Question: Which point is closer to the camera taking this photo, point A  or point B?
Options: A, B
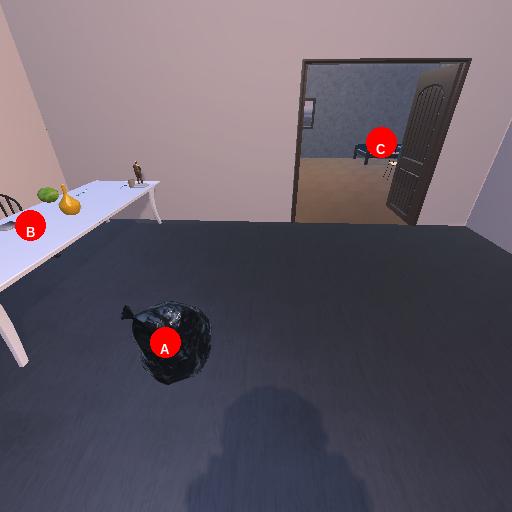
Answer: A